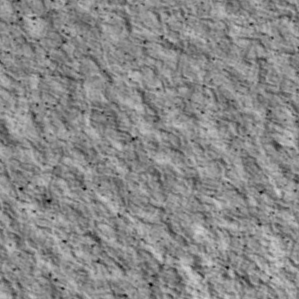
Label: non_frost